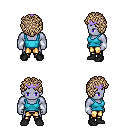
a pixel art fantasy rpg character, male body template, dark elf, purple skin, teal pirate shirt, gold greaves, white blonde curly afro hairstyle, purple tiara, white cloth bracers, black shoes, four views (front, back, left, right), 2x2 character sprite sheet, small pixel art, hard edges, no anti-aliasing